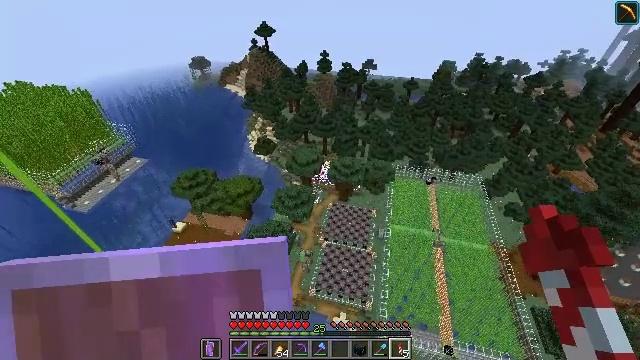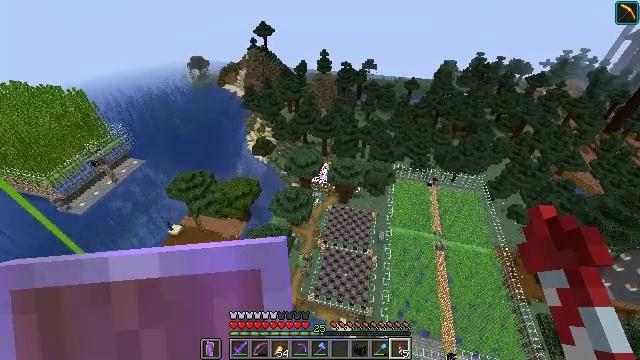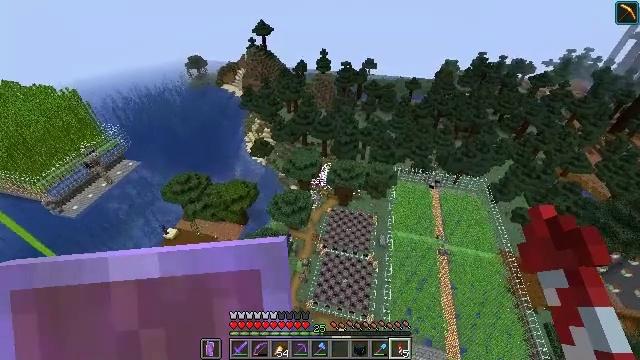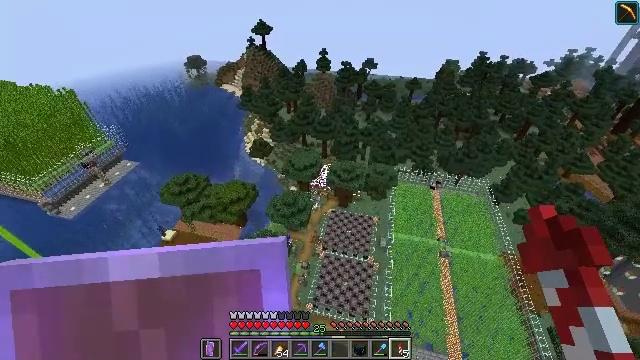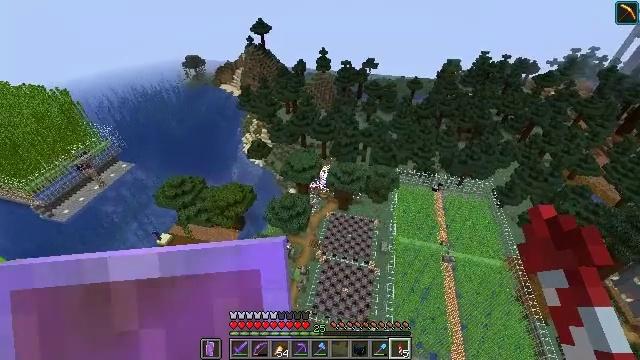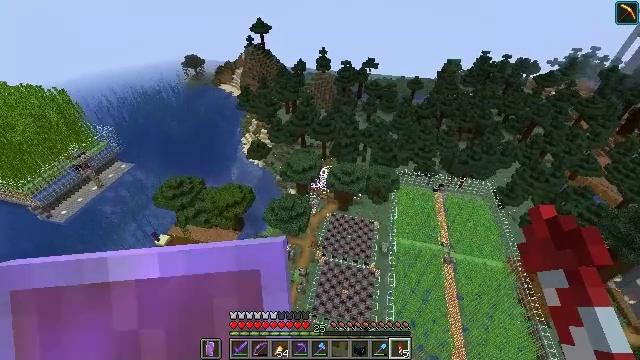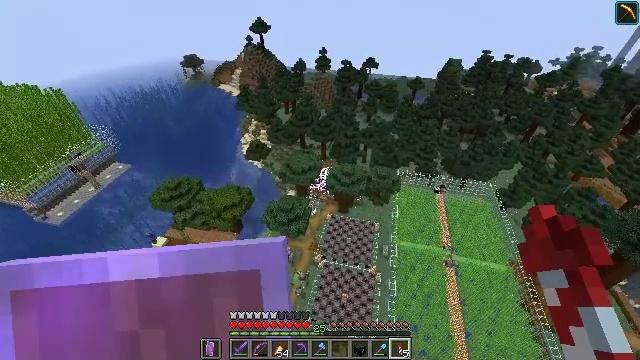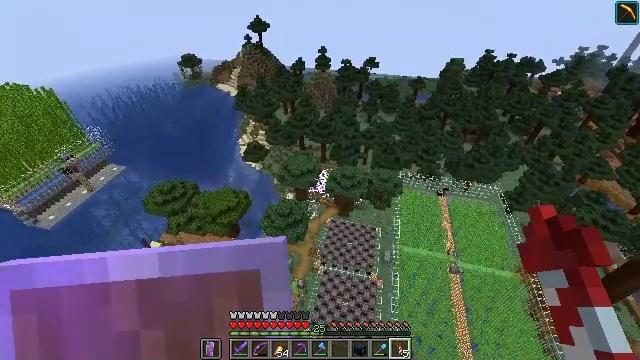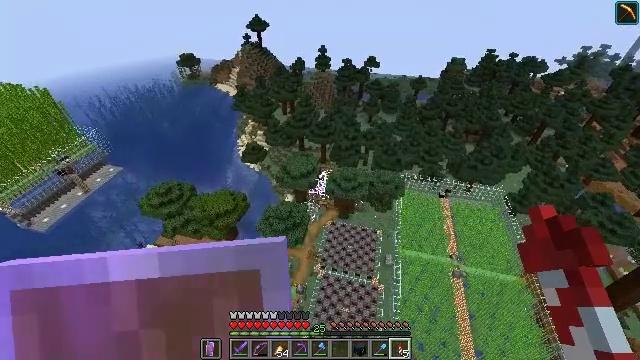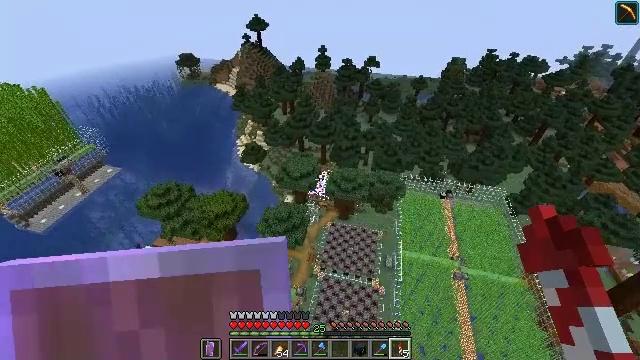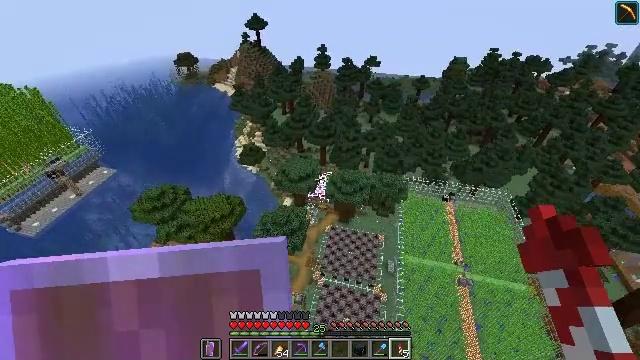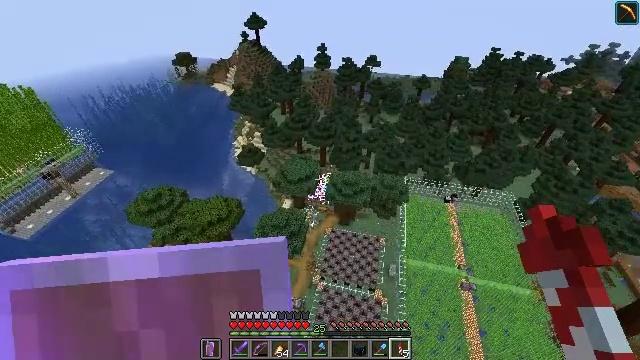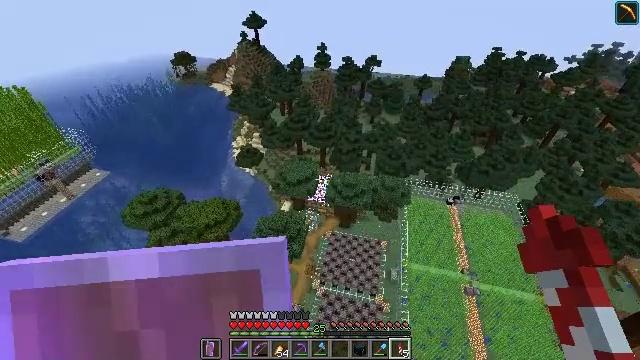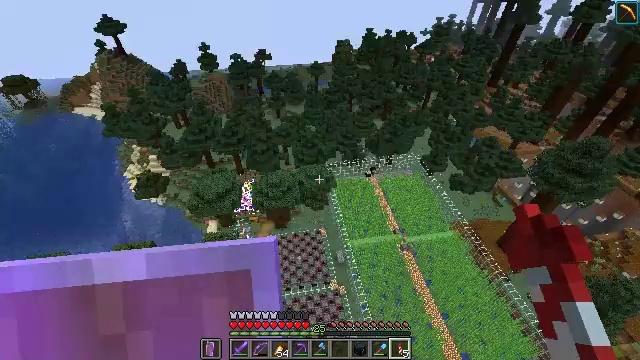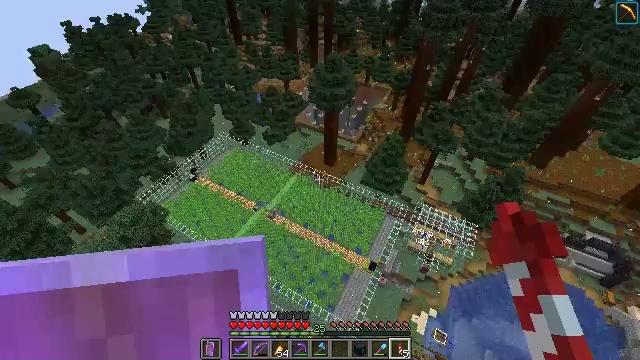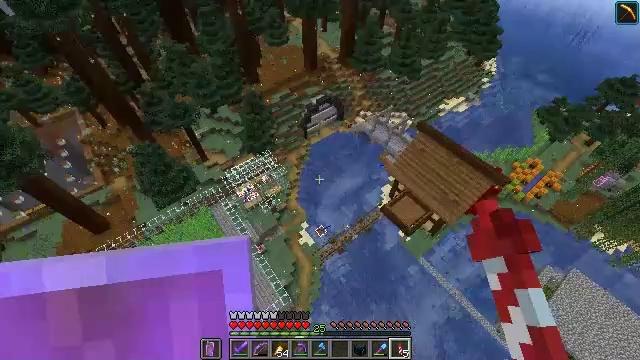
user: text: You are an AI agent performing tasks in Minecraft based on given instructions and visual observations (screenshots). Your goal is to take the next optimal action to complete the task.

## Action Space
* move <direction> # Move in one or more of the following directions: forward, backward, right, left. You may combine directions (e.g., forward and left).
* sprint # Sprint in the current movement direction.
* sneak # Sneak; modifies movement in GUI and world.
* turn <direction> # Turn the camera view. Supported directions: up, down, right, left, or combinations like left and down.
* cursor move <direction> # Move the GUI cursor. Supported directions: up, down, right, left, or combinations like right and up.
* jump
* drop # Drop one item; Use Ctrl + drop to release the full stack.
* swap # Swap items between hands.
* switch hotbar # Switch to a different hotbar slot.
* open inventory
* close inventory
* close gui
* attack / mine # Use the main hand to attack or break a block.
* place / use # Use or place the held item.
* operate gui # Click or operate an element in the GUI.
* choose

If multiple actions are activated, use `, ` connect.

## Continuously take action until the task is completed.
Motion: motion action
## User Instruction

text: Mine the sticky piston.
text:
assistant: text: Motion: no_op
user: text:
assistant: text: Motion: no_op
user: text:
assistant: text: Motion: no_op
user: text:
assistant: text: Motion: no_op
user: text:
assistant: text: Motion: no_op
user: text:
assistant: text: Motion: no_op
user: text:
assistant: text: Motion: no_op
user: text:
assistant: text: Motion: no_op
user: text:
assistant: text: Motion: no_op
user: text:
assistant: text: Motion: no_op
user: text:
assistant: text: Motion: no_op
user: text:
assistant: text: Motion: no_op
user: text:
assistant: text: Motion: turn right and down
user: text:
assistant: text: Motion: turn right and down
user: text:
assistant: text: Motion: turn right and down
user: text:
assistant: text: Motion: turn right
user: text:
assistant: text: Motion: turn right
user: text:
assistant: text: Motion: no_op
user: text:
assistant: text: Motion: no_op
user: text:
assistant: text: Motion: no_op
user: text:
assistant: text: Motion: no_op
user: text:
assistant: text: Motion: no_op
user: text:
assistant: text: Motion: no_op
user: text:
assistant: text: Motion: turn left
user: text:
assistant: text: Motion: turn left and up
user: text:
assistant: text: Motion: turn left and up
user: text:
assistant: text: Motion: turn left and up
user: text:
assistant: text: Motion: turn left and down
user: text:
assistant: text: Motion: turn left and down
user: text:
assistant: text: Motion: turn left and down